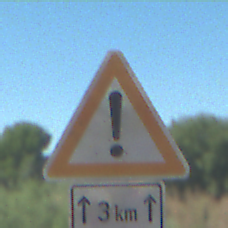
Verkehrszeichen: Gefahrenstelle
Zusatzzeichen unten: LaengeEinerStrecke2
Umgebung: Outdoor, Special
Tageszeit: Midday
Wetter: PartlyCloudy
Licht: Natural
Jahreszeit: NotSpecified
Kontrast: HighContrast